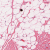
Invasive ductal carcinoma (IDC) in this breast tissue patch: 0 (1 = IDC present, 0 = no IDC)